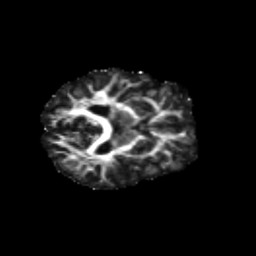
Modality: FA
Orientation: axial
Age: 55
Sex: male
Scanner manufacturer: siemens
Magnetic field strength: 3 T
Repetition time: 4.71 s
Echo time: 0.0906 s